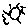
Label: sun